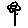
Label: flower